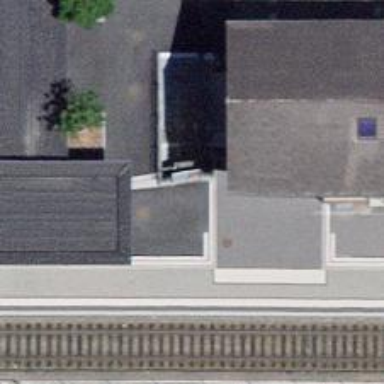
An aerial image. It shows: Paved steps with ramp.